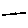
Label: line